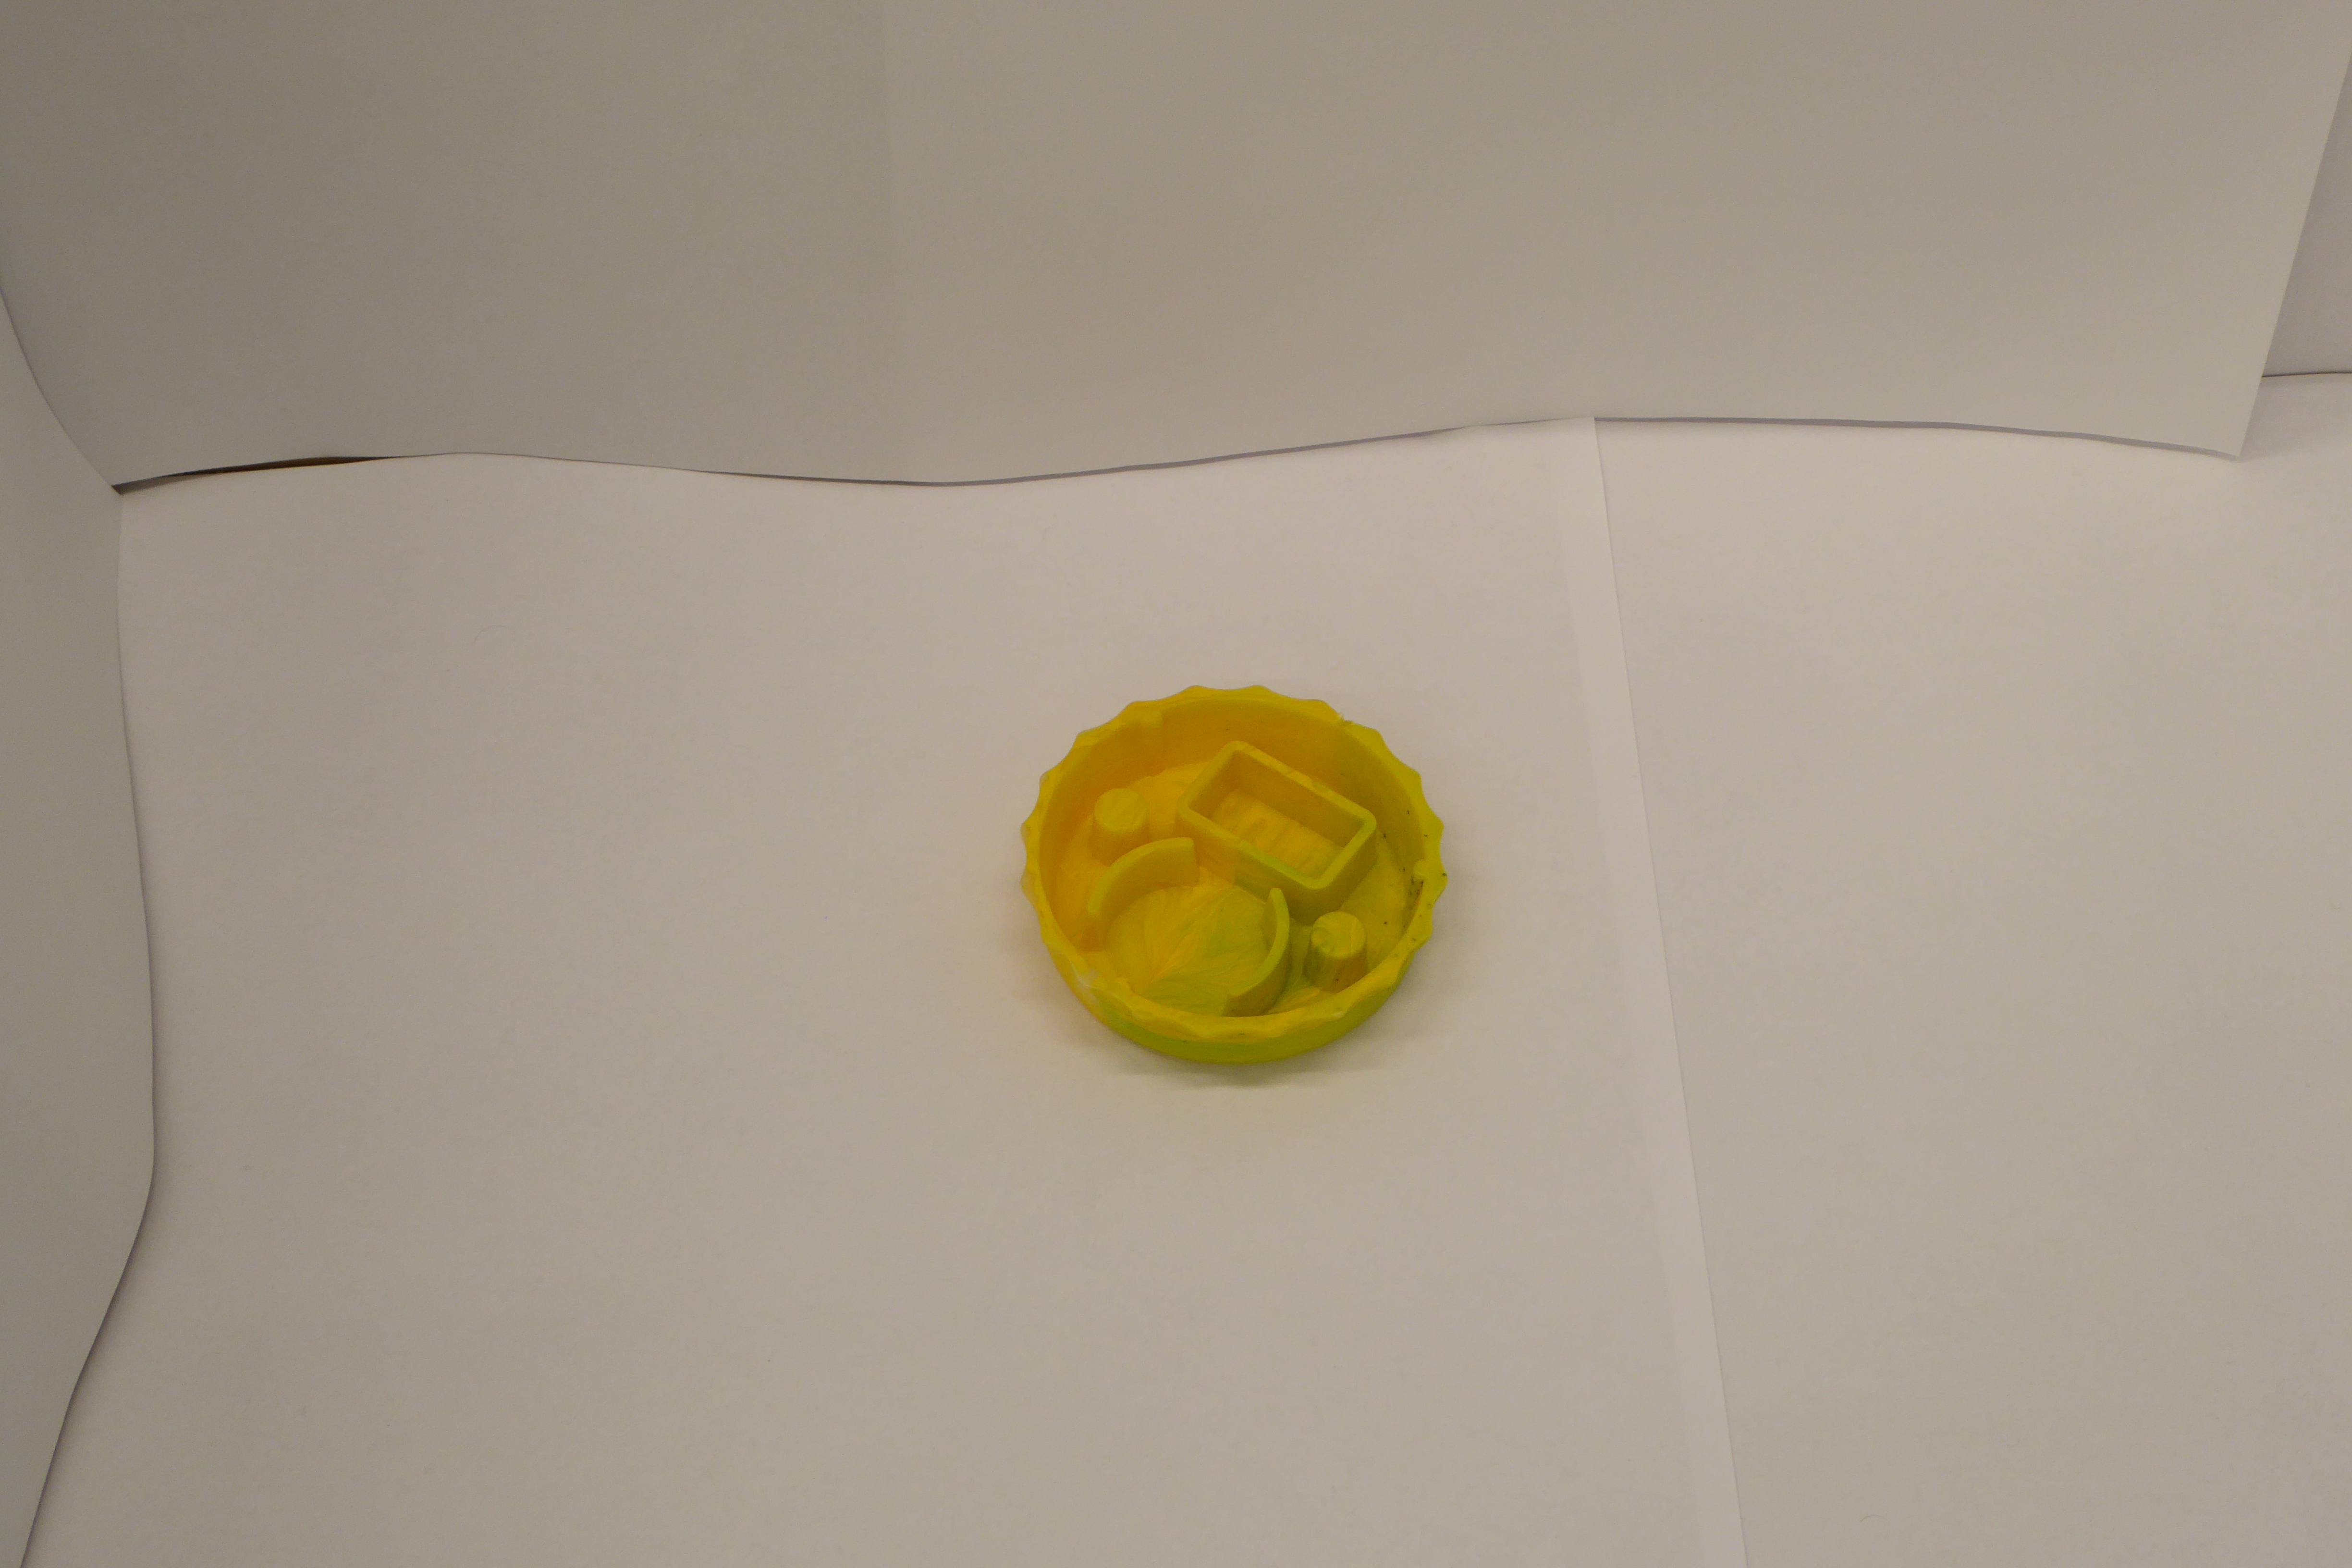
Label: Bottle Opener - Cover